Question: I have a problem while uploading .apk file. When I try to upload .apk file, I always get the same error:

Its says that I need to name the app file, something like this: .
The .apk names that I tried (examples): .apk, .apk and I always got the above error.
I tried to use the different browsers, shutdown all background application and I always got the same error.
It makes me crazy!
What is the problem and how can I fix it?
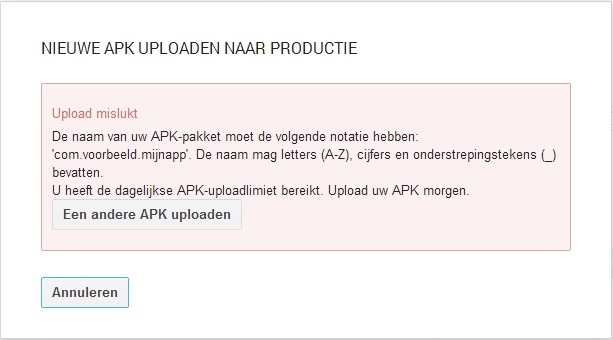
Answer: You are simply renaming the APK file name, try to change your package name of your application.
Like this
'''
<manifest xmlns:android="http://schemas.android.com/apk/res/android"
package="com.rvislt.prosld"
android:versionCode="1"
android:versionName="1" >
'''
Renaming the APK file to 'com.rvislt.prosld.apk' does not make any sense and it wont work for you.